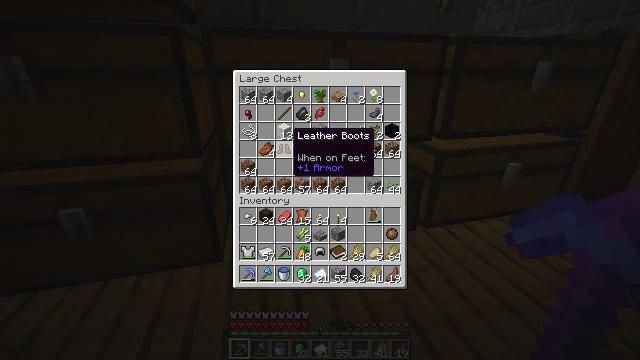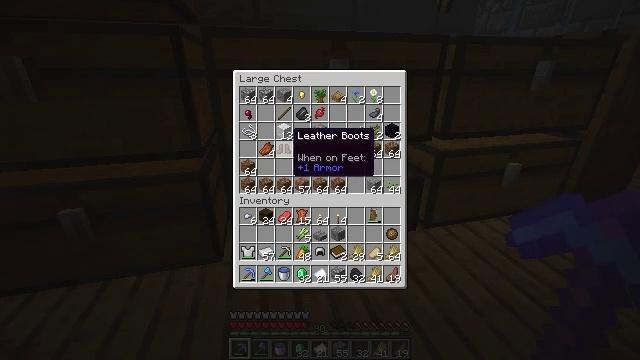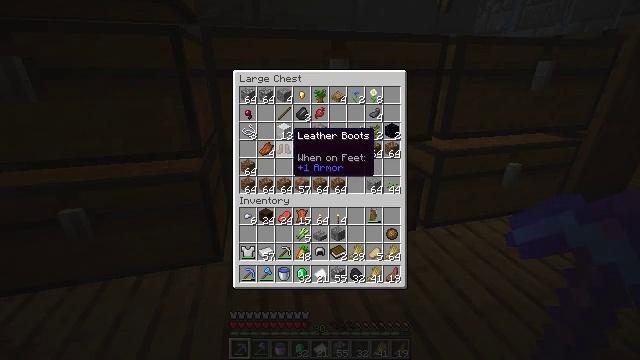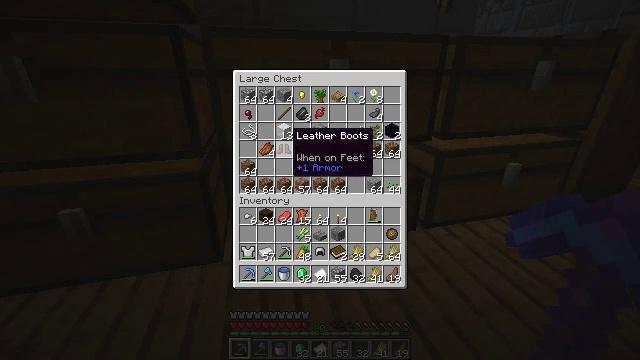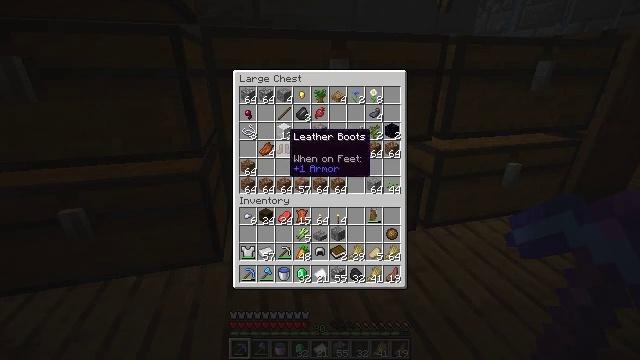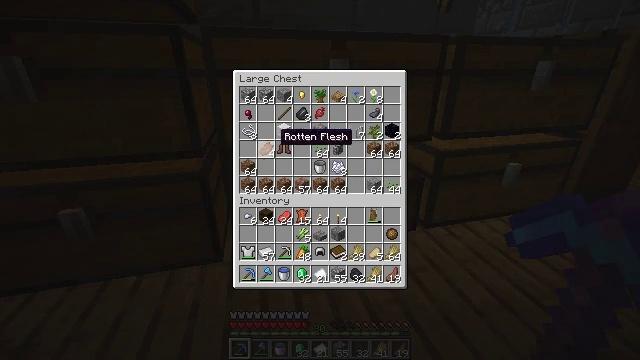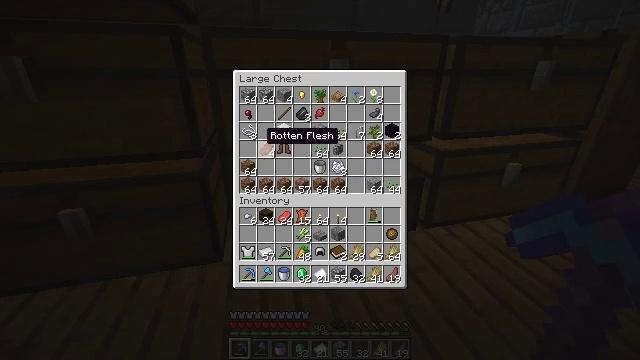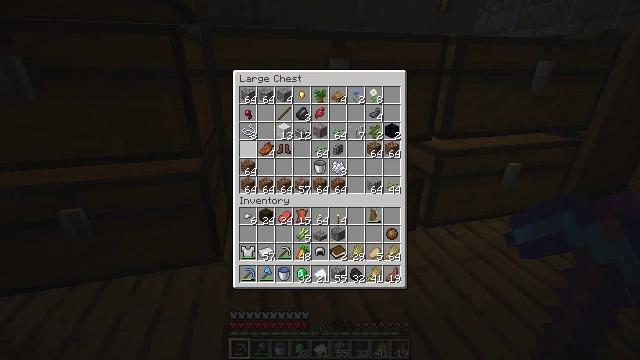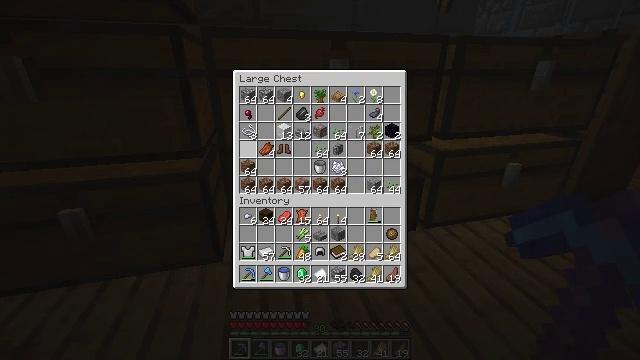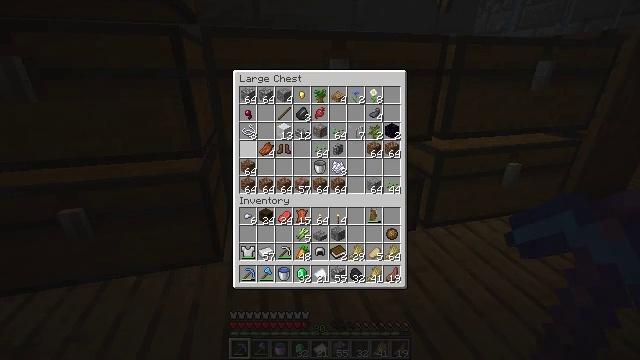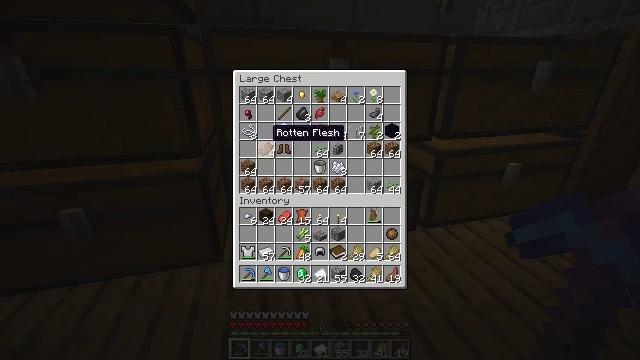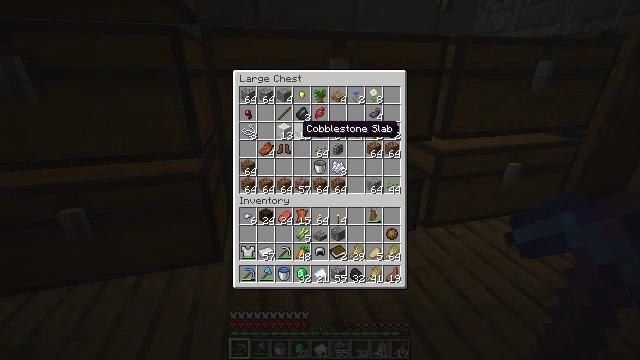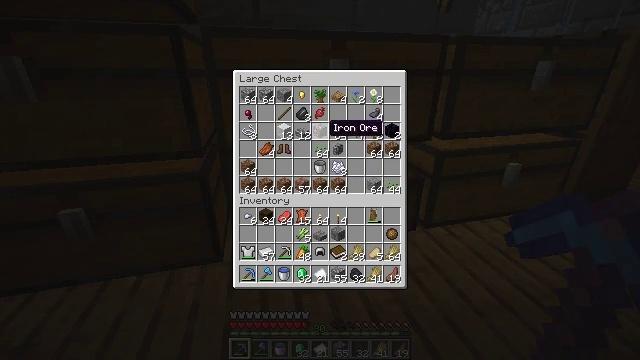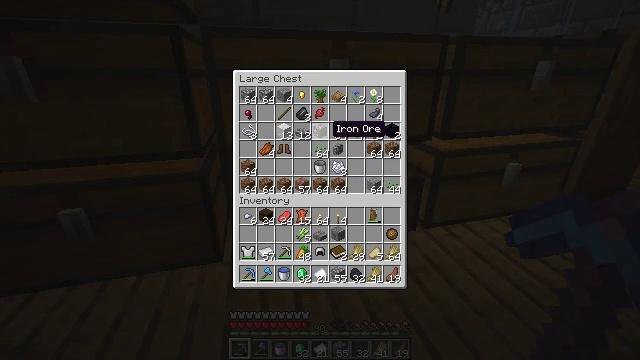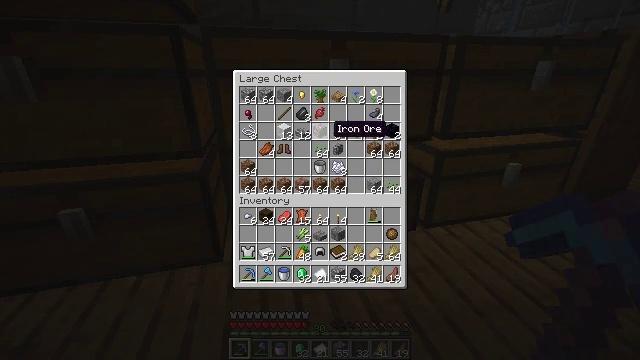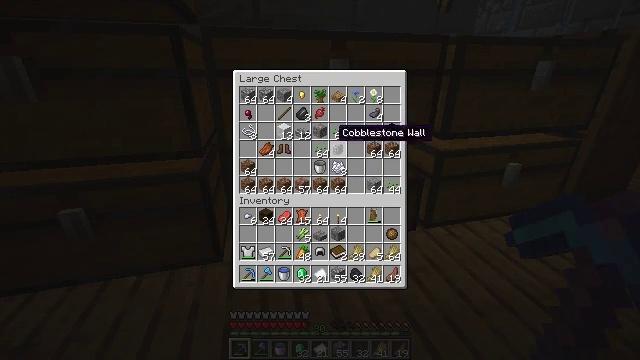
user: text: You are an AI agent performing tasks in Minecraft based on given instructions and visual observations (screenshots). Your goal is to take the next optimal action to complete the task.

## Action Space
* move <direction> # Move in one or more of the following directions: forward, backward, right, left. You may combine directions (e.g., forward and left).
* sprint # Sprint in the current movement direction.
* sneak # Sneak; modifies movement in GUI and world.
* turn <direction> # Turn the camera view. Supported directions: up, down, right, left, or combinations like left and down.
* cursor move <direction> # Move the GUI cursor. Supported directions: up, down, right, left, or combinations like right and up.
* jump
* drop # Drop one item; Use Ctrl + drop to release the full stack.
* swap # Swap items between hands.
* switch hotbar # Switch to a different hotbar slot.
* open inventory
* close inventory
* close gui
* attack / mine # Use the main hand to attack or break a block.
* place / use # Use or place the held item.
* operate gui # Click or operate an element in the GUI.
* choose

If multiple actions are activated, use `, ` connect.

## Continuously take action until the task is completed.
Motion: motion action
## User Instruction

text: Use the crafting table to make iron nugget from iron ingot.
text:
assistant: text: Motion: sneak
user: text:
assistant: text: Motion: sneak
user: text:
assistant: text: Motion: sneak
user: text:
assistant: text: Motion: sneak
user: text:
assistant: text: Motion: sneak, cursor move left
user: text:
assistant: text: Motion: sneak, cursor move left
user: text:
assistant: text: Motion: sneak
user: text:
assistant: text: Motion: sneak
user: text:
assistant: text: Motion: sneak
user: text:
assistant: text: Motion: sneak, cursor move right
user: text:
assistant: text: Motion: sneak, cursor move right
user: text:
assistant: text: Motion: sneak, cursor move right
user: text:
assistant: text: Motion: sneak
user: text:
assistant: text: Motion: sneak
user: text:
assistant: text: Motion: sneak
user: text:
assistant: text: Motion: sneak, cursor move right and down
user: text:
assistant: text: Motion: sneak
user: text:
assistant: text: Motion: sneak, cursor move right and down
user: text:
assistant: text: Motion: sneak
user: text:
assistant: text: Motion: sneak, cursor move down
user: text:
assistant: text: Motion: sneak, cursor move down
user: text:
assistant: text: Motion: sneak
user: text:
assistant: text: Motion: sneak
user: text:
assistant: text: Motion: sneak
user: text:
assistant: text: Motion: sneak
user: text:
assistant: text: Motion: no_op
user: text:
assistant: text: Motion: no_op
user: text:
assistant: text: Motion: no_op
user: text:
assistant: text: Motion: no_op
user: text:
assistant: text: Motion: no_op